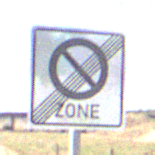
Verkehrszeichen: EndeEingeschraenktesHalteverbotZone
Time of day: Midday
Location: Outdoor (RoadRail)
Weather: Clear
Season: Summer
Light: Natural